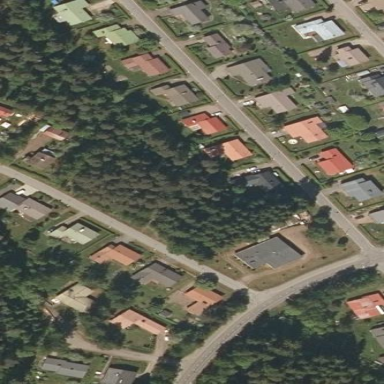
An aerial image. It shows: Residential area.